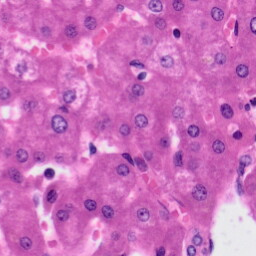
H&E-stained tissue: Liver